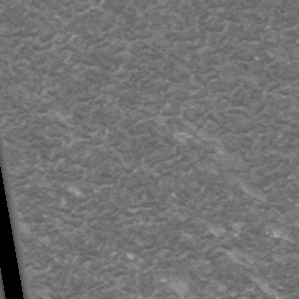
Label: frost